Field crop: maize
Growth stage: 2
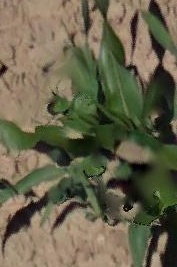
Species: maize